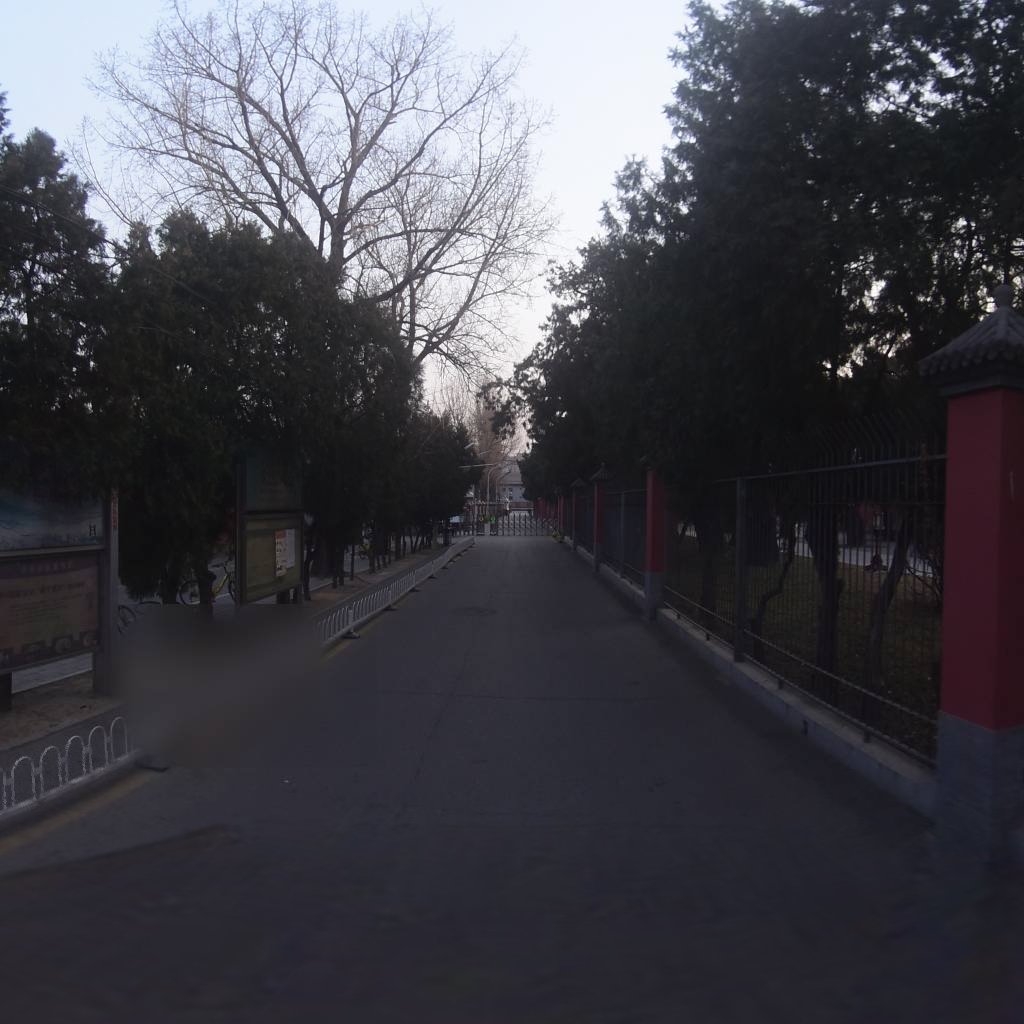
Region: Xicheng
Road damage annotations: transverse crack, longitudinal crack, manhole cover